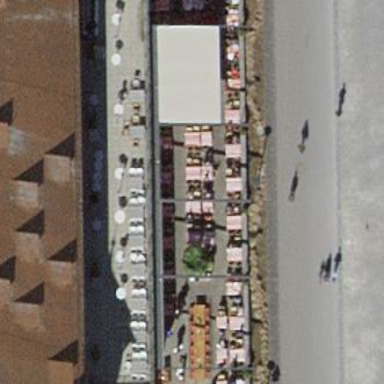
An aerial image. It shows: Terrace with outdoor seating for leisure activities.